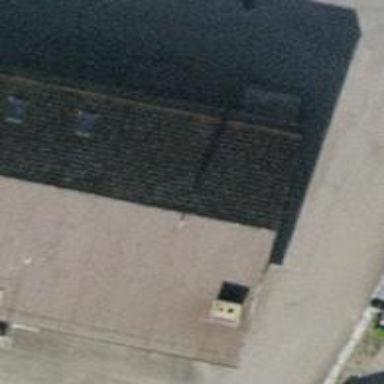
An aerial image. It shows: Town hall.